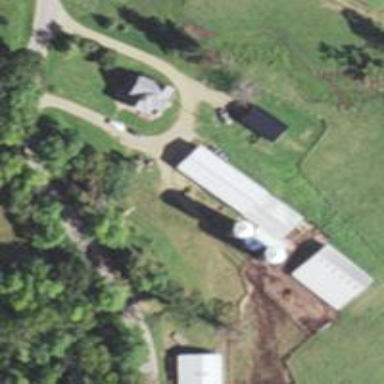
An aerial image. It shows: Silo.